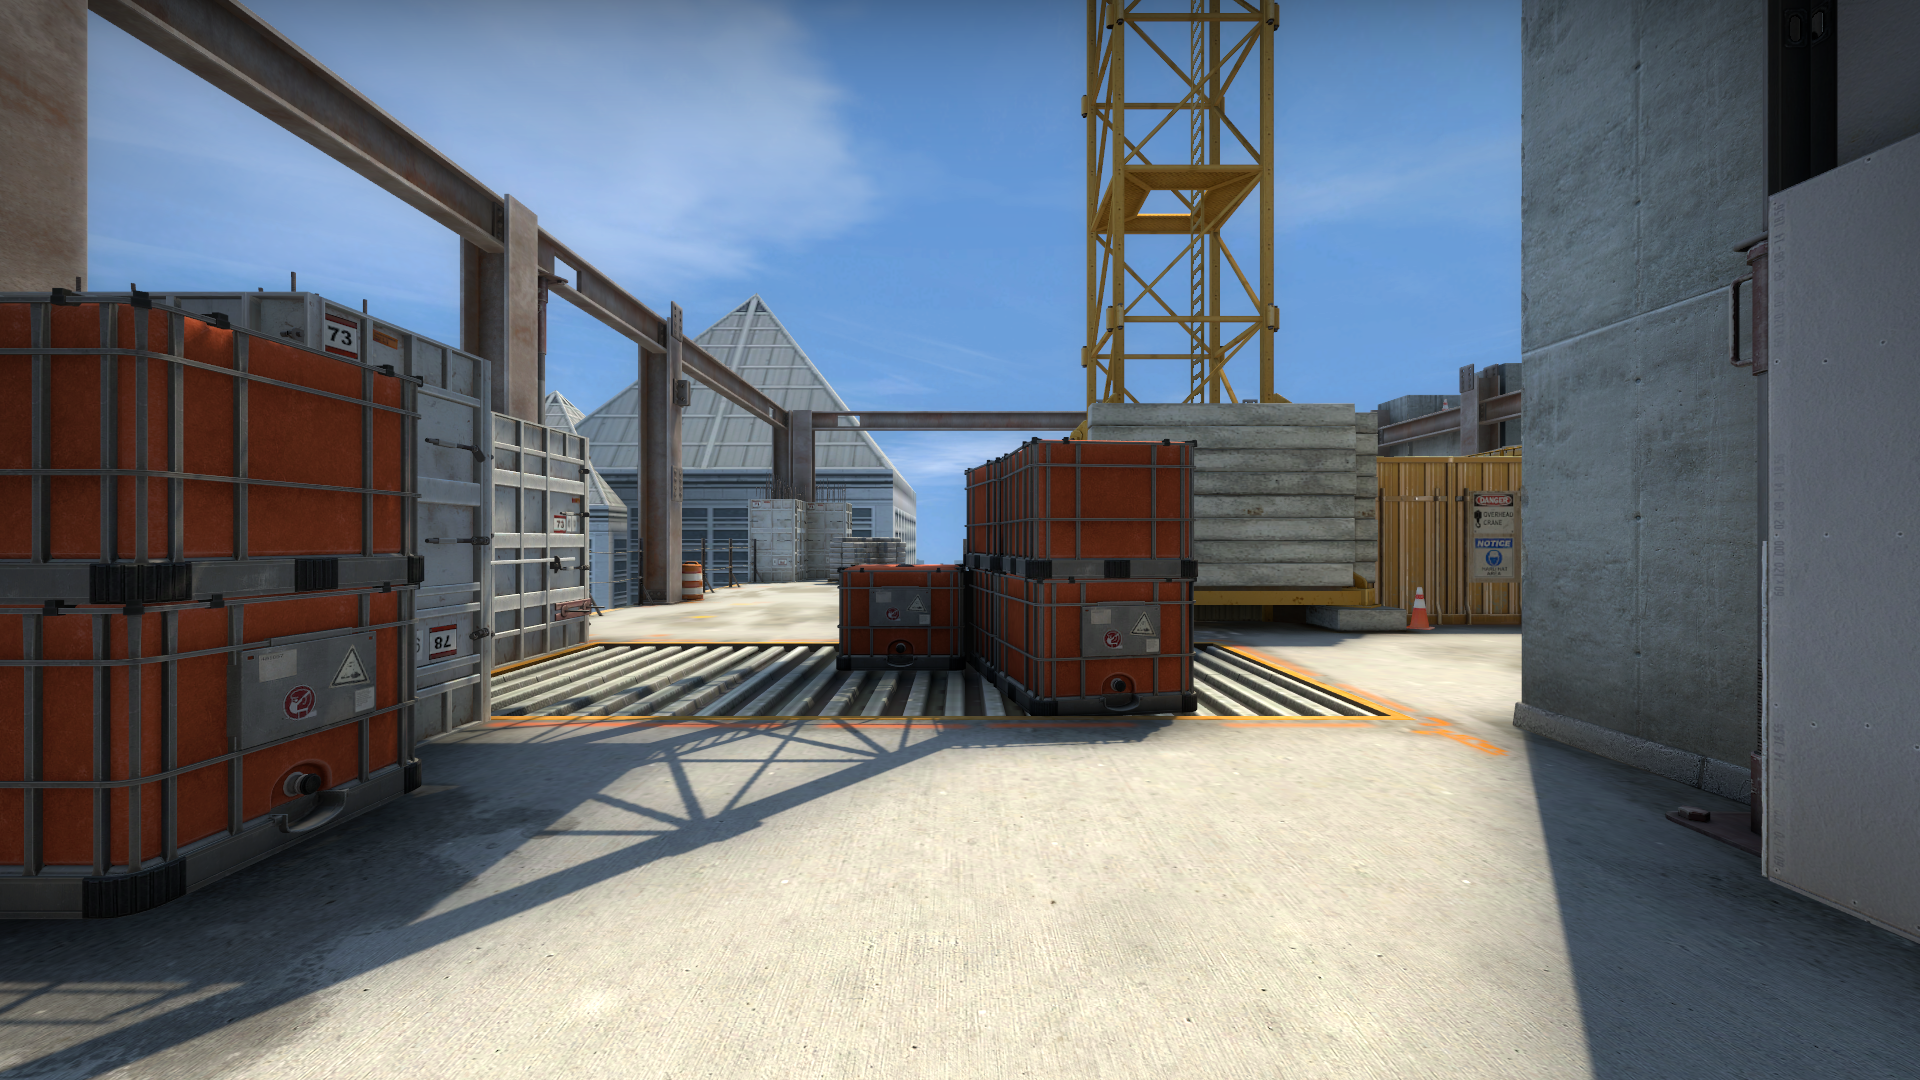
Map: de_vertigo